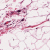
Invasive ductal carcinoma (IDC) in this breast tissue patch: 0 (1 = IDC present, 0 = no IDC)